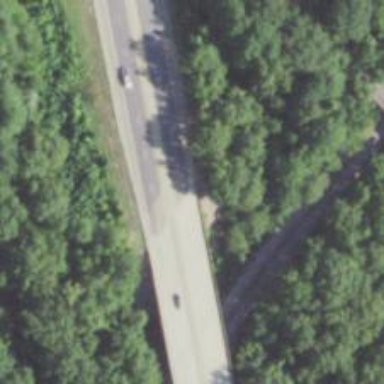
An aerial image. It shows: Beam bridge over trunk highway.